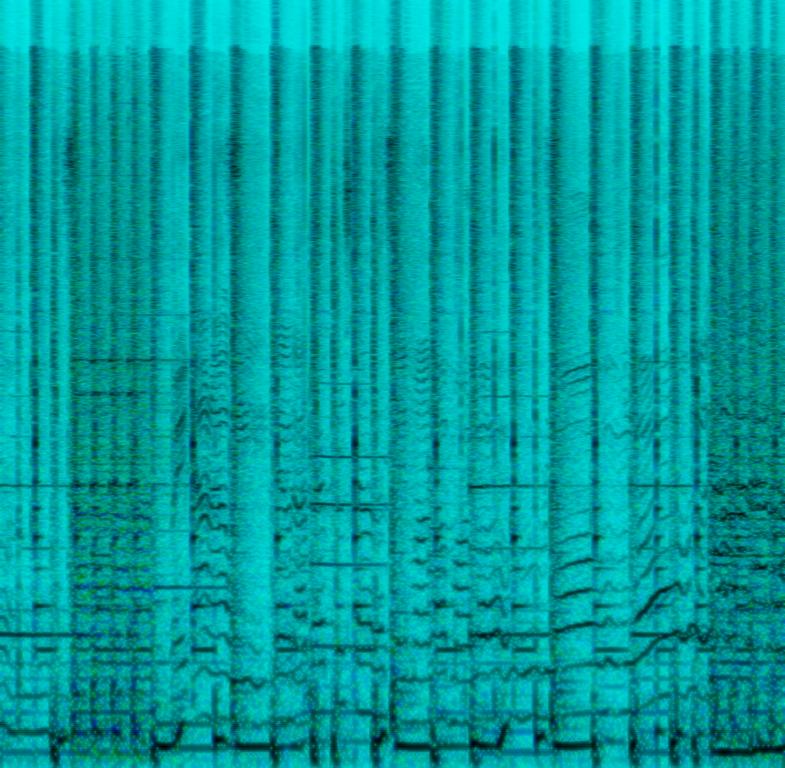
The music features a male voice singing and being backed by similar male voices. The rhythm section consists of a busy drum rhythm, a shaker, a bass guitar and the traditional Indian drums - tablas. In the background one can hear an electric guitar playing a repeating note in the first half of the music excerpt and in the second one an electronic sound playing a repeating melody.